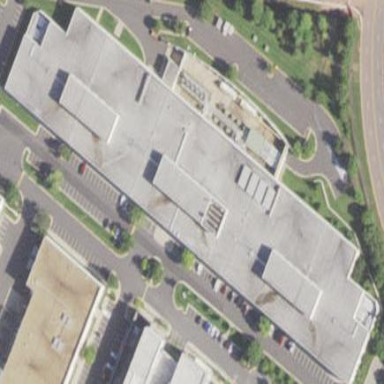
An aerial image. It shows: Data center building.